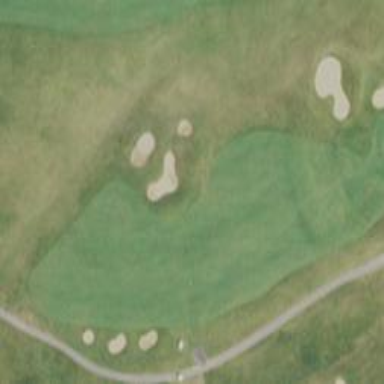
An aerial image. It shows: View of golf hole.